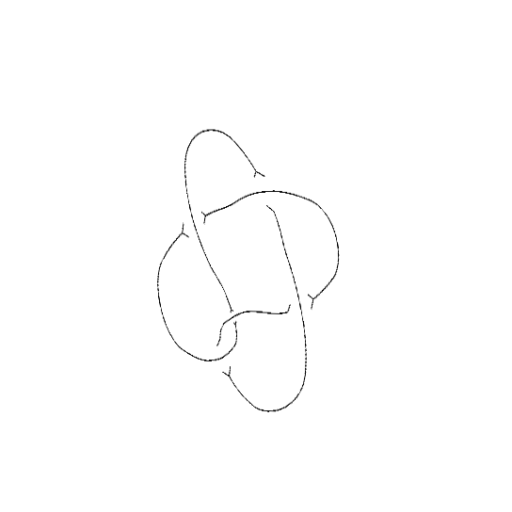
Crossing number: 5